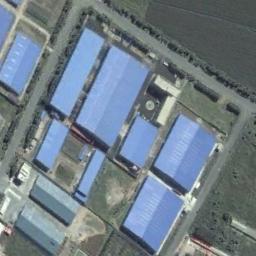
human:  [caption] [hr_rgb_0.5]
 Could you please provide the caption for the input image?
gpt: The industrial area is large .

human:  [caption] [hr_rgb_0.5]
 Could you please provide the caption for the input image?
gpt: The industrial area with some blue workshops of different sizes Is next to a farmland .

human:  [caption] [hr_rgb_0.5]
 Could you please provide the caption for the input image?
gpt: There are lots of houses in the industrial area .

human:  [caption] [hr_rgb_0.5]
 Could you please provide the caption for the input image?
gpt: In an industrial area, There are neatly planned factories and roads, Green belts, And free land .

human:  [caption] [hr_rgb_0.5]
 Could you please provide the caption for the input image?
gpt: There are some blue buildings on the industrial area .